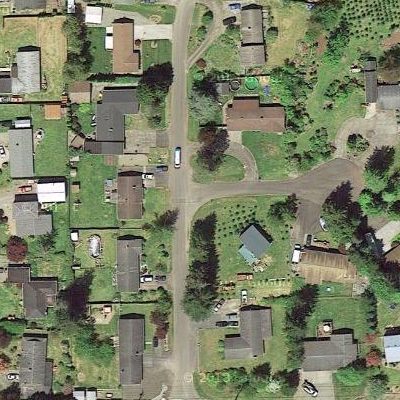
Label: Resident